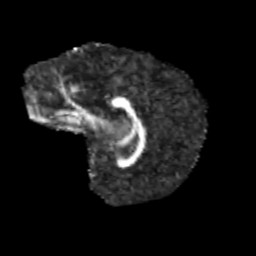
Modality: FA
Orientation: sagittal
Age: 9
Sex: female
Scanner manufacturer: siemens
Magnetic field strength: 3 T
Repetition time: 3.8 s
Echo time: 0.07 s